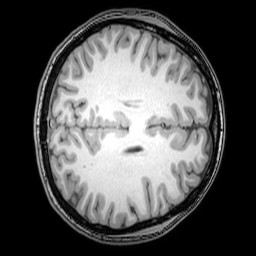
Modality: T1w
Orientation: axial
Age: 22
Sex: female
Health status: healthy
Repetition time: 0.081 s
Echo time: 0.037 s